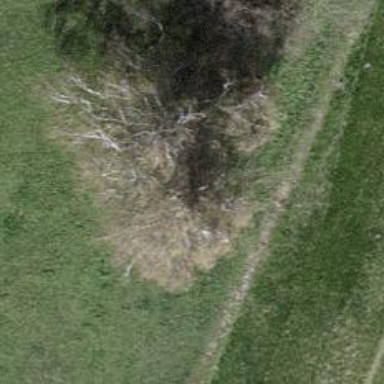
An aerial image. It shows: Broadleaved tree in natural setting.